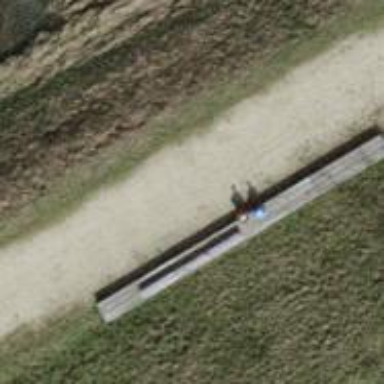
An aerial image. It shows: Bench.